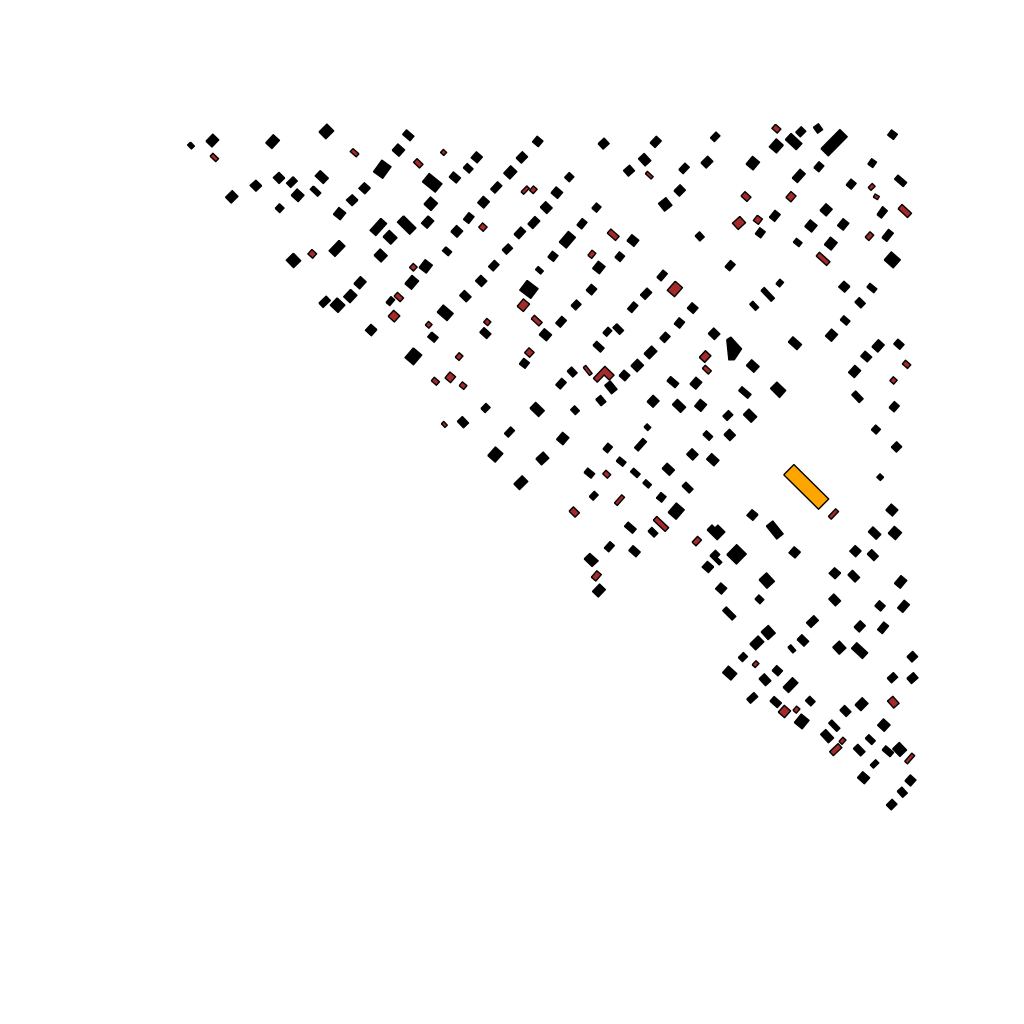
Tags: overhead vector_map, recreation, residential, individual_rise, density_3, Building, Facility, School, 1.0 km²